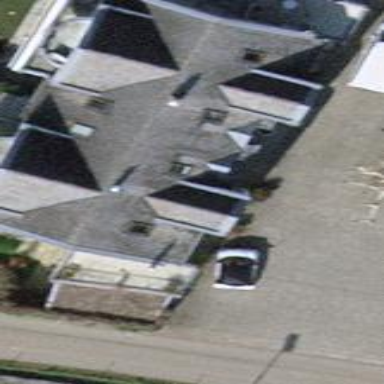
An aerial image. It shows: Semidetached house.